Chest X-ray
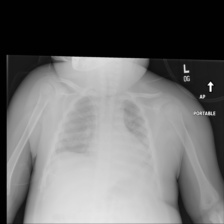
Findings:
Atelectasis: negative
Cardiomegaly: negative
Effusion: negative
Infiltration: negative
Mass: negative
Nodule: negative
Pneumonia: negative
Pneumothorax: negative
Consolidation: negative
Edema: negative
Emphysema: negative
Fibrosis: negative
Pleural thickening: negative
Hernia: negative